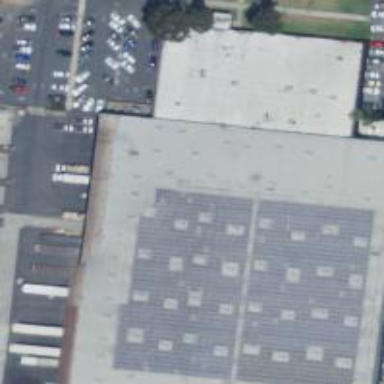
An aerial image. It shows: Warehouse.